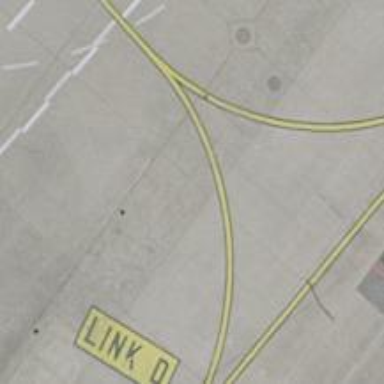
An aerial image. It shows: Image of taxiway at airport.